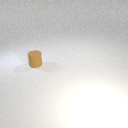
small brown rubber cylinder